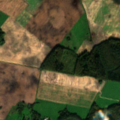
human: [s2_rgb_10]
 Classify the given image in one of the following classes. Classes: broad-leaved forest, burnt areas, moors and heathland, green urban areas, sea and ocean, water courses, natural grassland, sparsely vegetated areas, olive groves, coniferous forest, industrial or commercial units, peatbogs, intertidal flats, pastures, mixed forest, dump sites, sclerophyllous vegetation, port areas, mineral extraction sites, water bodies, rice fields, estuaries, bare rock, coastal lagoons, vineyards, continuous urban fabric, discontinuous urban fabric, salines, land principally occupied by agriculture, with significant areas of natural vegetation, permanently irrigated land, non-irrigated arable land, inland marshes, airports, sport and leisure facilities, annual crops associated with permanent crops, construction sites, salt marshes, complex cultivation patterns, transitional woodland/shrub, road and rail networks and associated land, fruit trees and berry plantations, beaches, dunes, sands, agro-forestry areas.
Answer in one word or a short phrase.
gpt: non-irrigated arable land, pastures, broad-leaved forest, water bodies